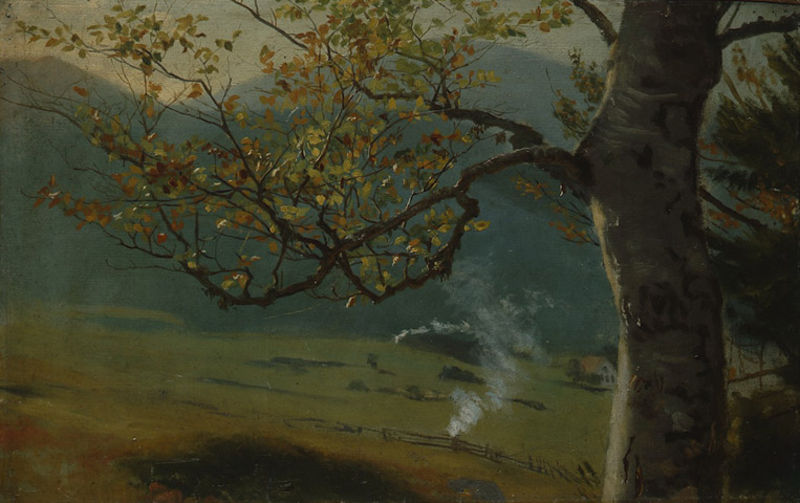
Titel: Herbstlicher Baum vor Wiesental
Künstler: Hans Thoma
Standort: Karlsruhe
Institution: Staatliche Kunsthalle Karlsruhe
Schlagwörter: baum, berg, blau, blätter, dunkel, feuer, gemälde, himmel, laub, schatten, weiß, bäume, gelb, grün, landschaft, ocker, äste, abend, ausschnitt, braun, bunt, grau, licht, nacht, orange, pastell, schwarz, vordergrund, blick, dach, gebäude, gras, haus, rot, wiese, zaun, öl, ast, baumstamm, birke, birken, dämmerung, ebene, feld, felder, horizont, hügel, natur, sonnenaufgang, stamm, weide, zweige, busch, gatter, hütte, qualm, rauch, sonne, wiesen, land, gold, blatt, tal, wald, bauern, abends, berge, gebirge, zug, dorf, giebel, dunst, nebel, sonnenuntergang, landschaftsmalerei, alm, bauernhof, herbst, hof, zäune, stille, romantik, dampf, querformat, tiefe, frühling, leuchten, impression, waldrand, weiden, alpen, zweig, lichtung, laubbaum, tanne, ländlich, rinde, landscahft, gebierge, heidi, giebeldach, herbstlaub, borke, landscape, berger, ats, painting, smoke, vorgergrund, mountains, freuer, storm, tree, rauchsäulen, fence, houses, dofr, auscchnitt, rnacht, rauch zaun wiesen grün braun felder, bebierge, herbvst, biorke, gebirgt, birch, feuet, twilight, giebeldaach, autumn, hills, overcast, stormy, lndsschaft, erntefeuer